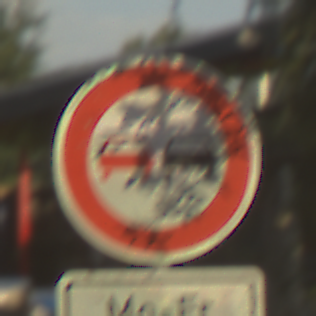
Verkehrszeichen: Ueberholverbot
Zusatzzeichen unten: ZeitangabenMitBeschraenkungAufWochentage2
Umgebung: Outdoor, Suburban
Tageszeit: SunriseSunset
Wetter: Clear
Licht: Natural
Jahreszeit: NotSpecified
Kontrast: HighContrast